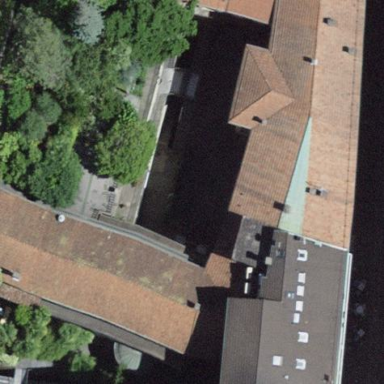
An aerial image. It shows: Hotel building.